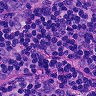
Metastatic tissue present: no